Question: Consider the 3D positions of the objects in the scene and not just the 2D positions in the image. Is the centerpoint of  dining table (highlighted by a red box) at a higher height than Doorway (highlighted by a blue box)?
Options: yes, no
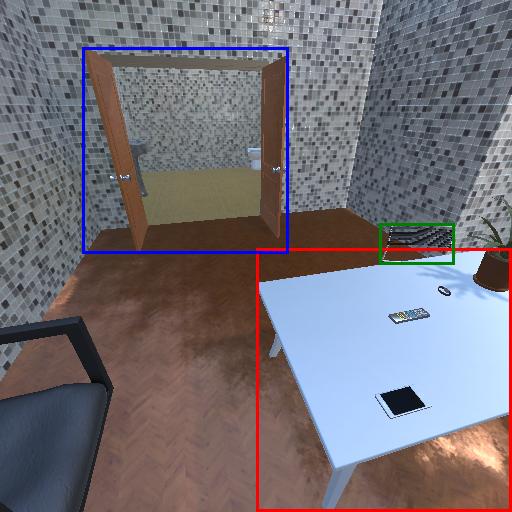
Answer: yes